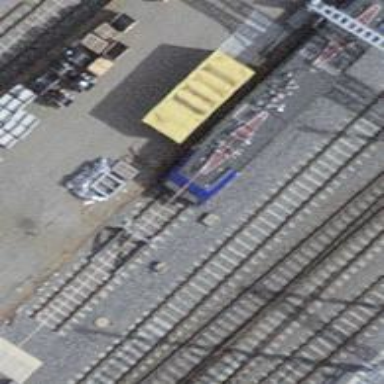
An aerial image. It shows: Railway buffer stop.